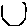
Label: hexagon